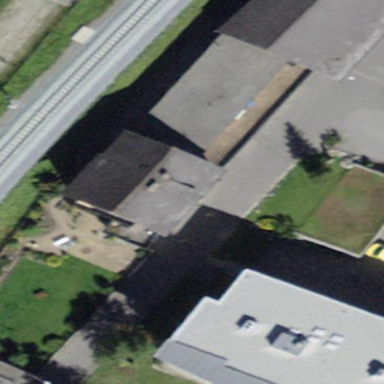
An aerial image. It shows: Building with tiled roof.